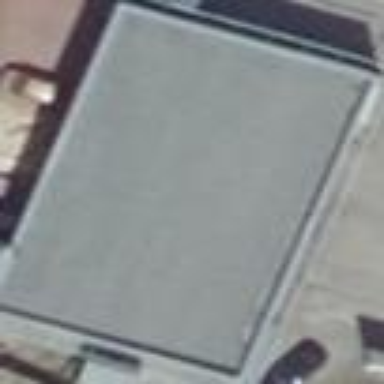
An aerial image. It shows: Building used as car repair shop.